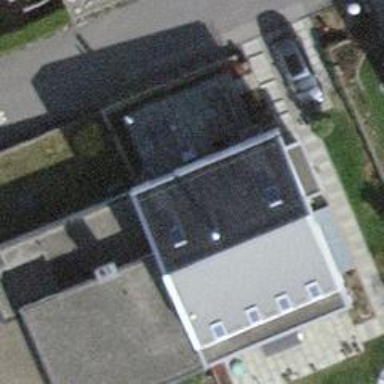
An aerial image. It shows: Simple house.